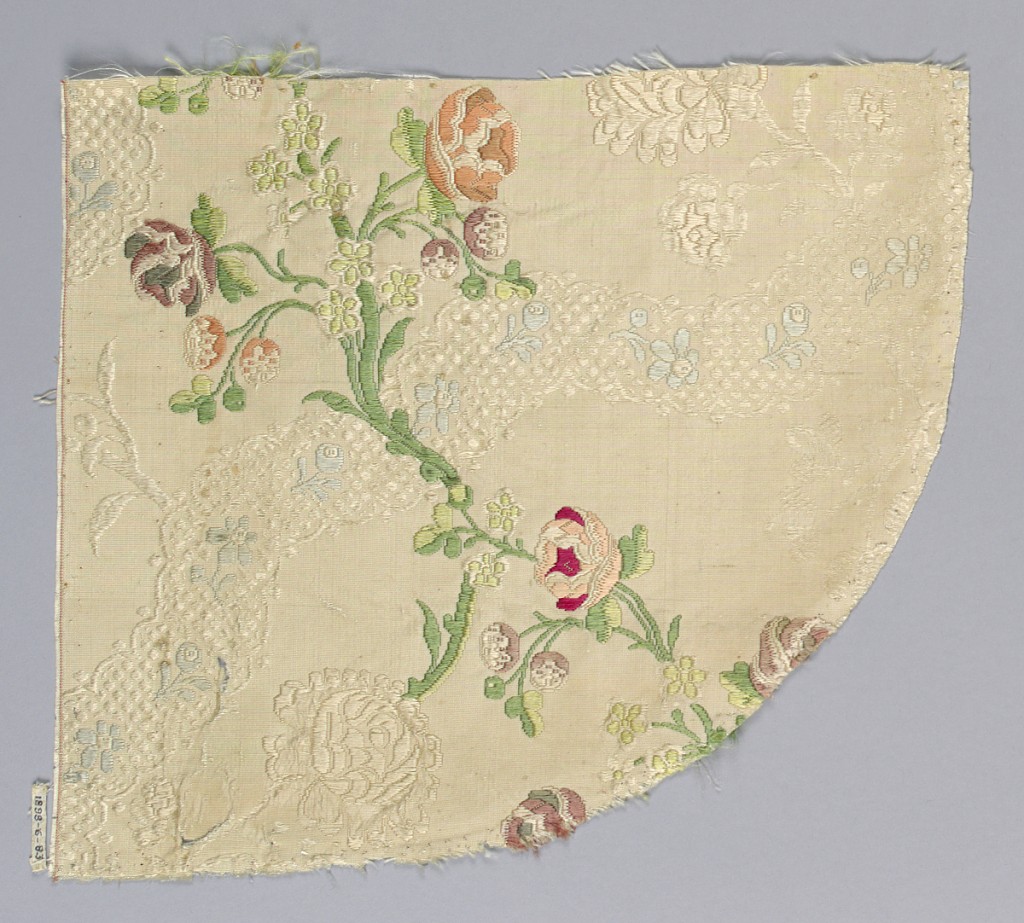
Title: Fragment
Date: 18th century
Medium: silk Technique: compound woven with supplementary weft patterning (brocaded)
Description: Cream colored ground has a cream colored serpentine lace band with small pale blue roses and large white flowers. A green stem with multi color roses and foliage crosses over the lace design.